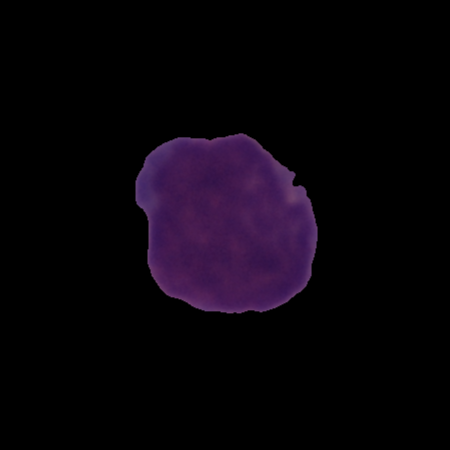
Label: cancer